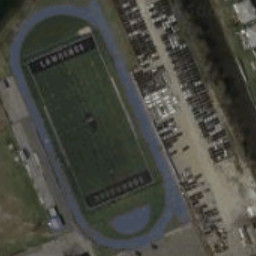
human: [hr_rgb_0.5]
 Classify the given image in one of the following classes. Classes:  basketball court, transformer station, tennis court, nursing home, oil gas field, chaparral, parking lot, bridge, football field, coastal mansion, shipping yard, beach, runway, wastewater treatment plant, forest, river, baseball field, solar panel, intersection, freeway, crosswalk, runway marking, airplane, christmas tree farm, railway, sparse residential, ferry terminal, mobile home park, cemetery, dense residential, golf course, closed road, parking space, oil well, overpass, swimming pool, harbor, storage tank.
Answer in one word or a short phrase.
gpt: football field